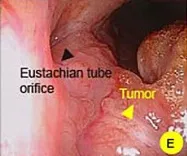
Flexible nasopharyngoscopy examination of nasopharynx. (E, F) In Case 2, a mass is identified in the nasopharynx, characterized by an irregular surface (Yellow headarrow).
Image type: endoscopy (gi_endoscopy)